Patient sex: M
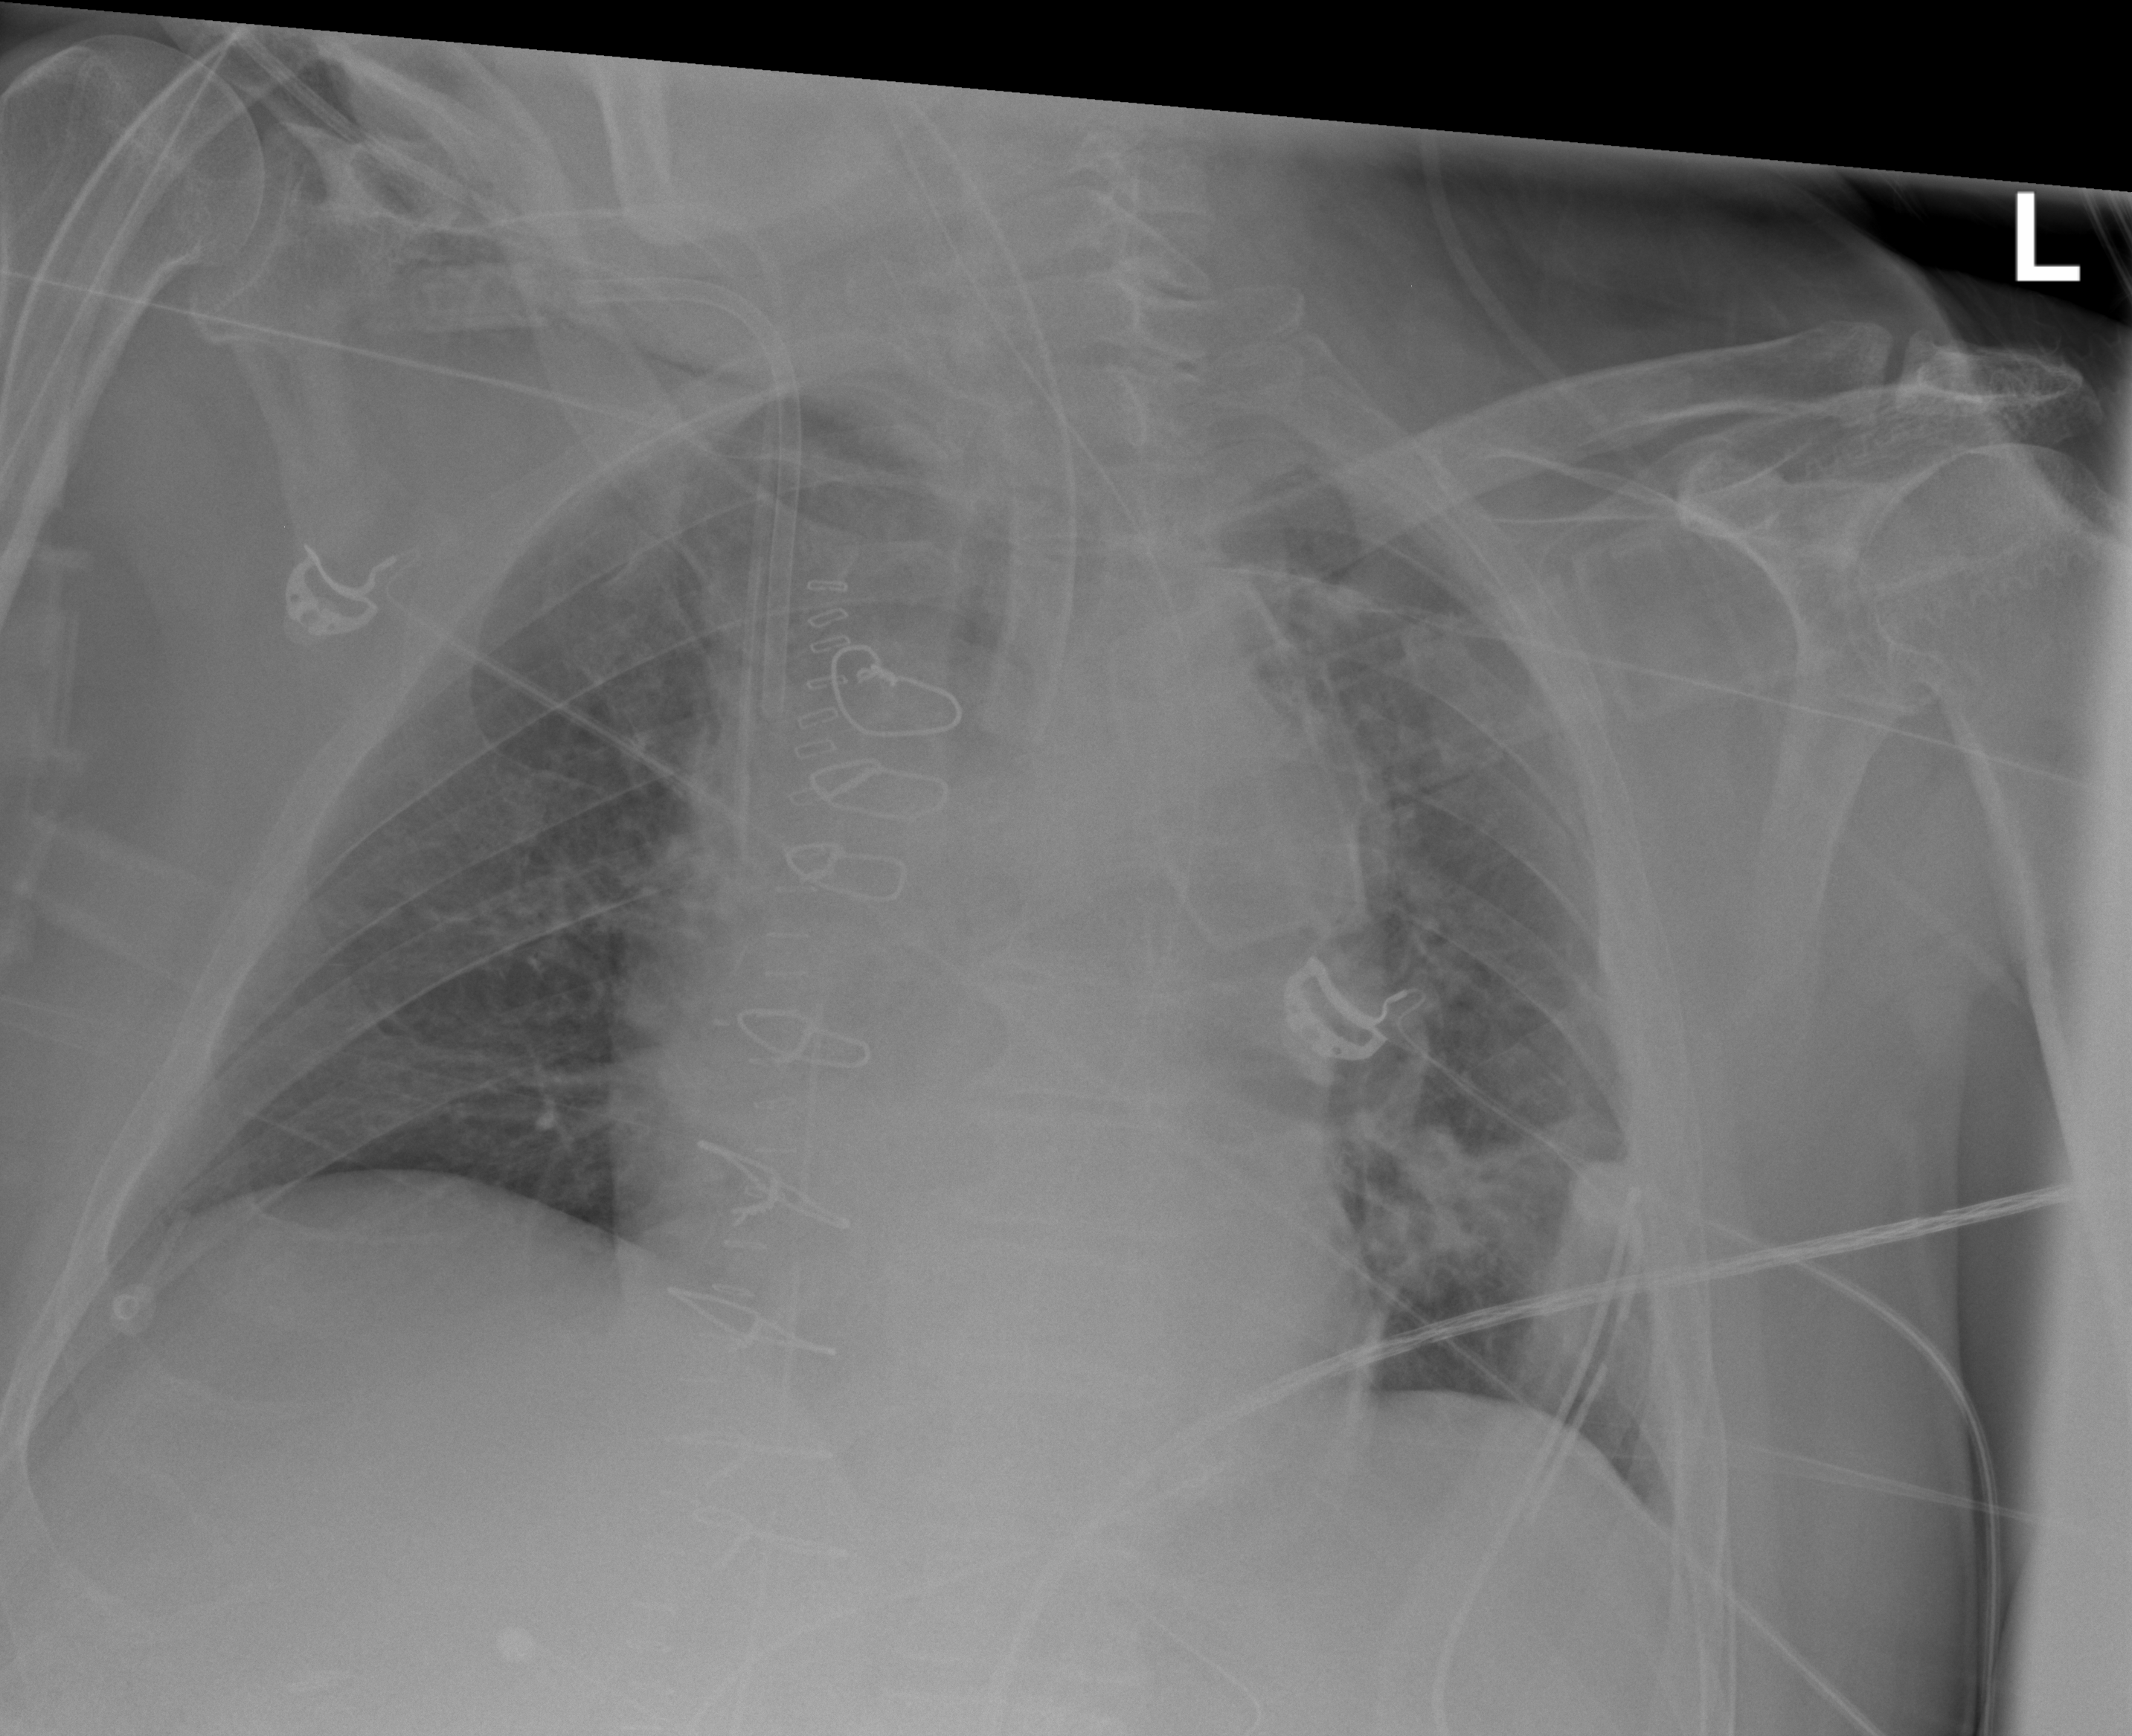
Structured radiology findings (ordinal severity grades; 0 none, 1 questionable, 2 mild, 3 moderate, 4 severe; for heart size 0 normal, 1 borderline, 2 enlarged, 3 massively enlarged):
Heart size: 2
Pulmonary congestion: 0
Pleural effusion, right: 0
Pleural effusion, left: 0
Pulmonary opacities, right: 0
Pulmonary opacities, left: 0
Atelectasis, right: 0
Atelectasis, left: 2